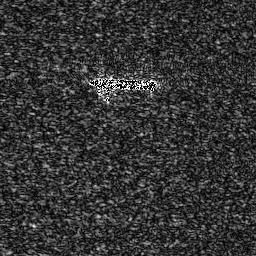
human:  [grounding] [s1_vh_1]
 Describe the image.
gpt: In the satellite image, there is  <ref>1 large ship </ref> <box>[[33, 26, 63, 36, 0]]</box> located at center.